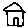
Label: house